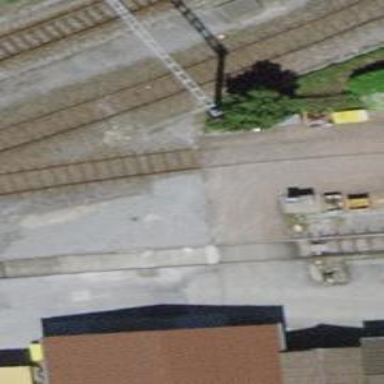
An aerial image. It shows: Single track railway in yard.